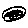
Label: tree